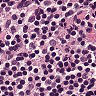
Metastatic tissue present: no